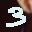
Label: 3